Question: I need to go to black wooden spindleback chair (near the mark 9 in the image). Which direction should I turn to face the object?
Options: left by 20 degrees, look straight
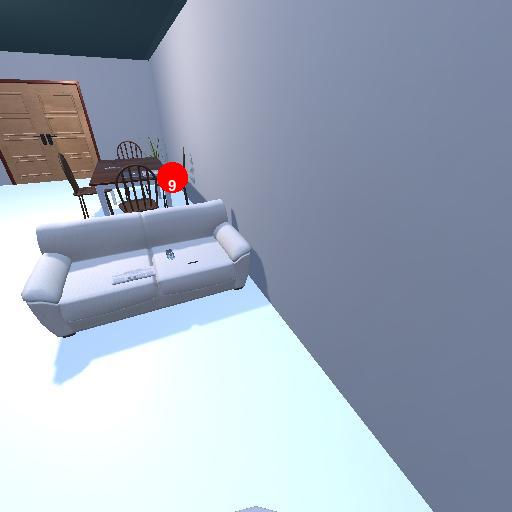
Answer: left by 20 degrees